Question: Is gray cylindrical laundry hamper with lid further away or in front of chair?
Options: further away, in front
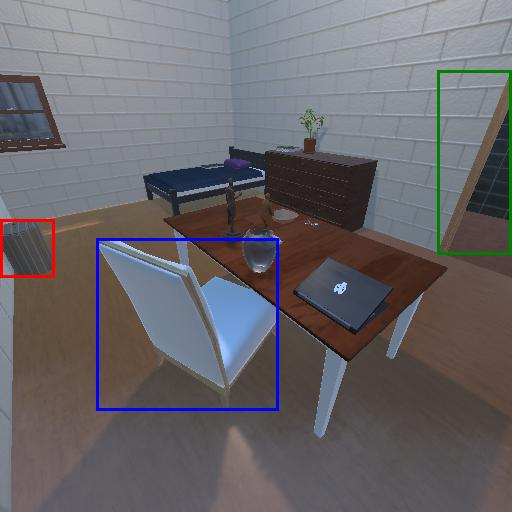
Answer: further away